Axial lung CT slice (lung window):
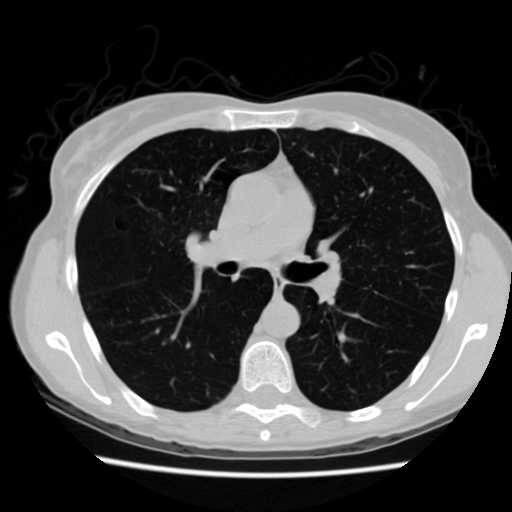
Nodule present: no